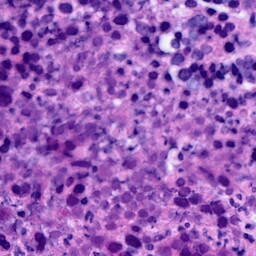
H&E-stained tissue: Ovarian